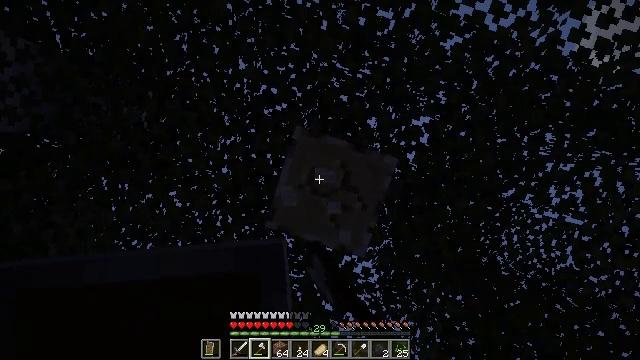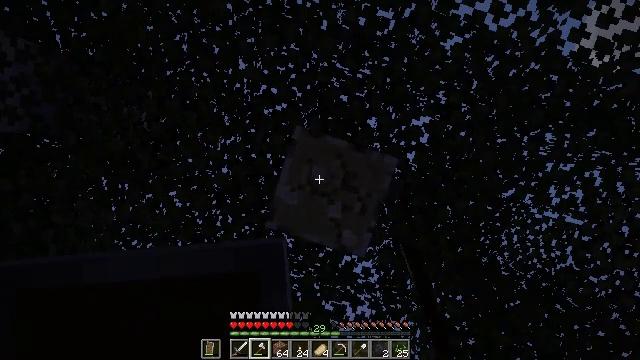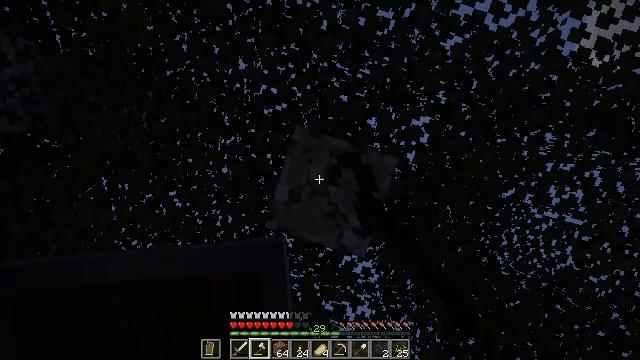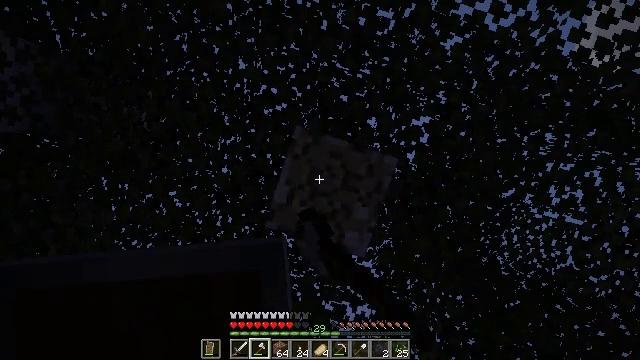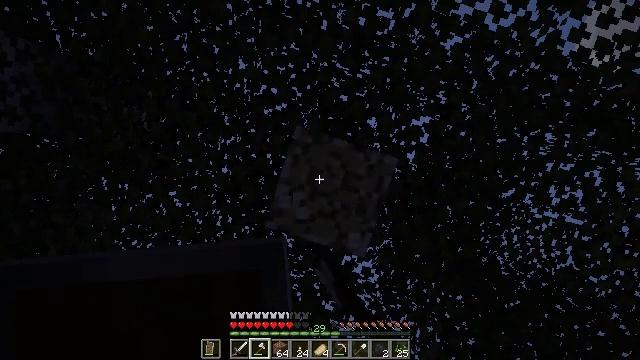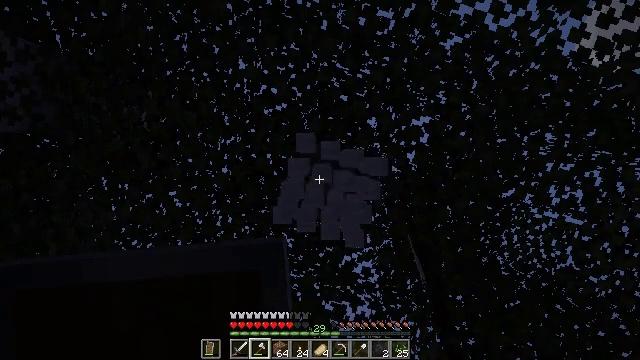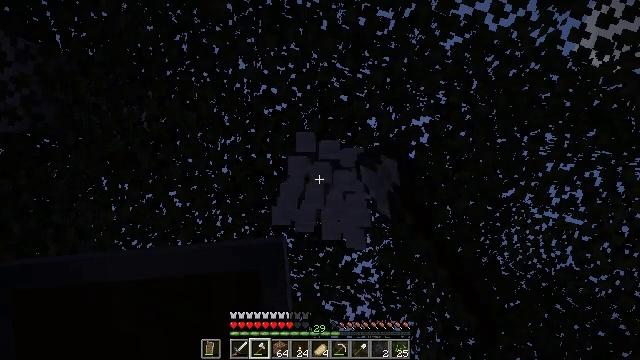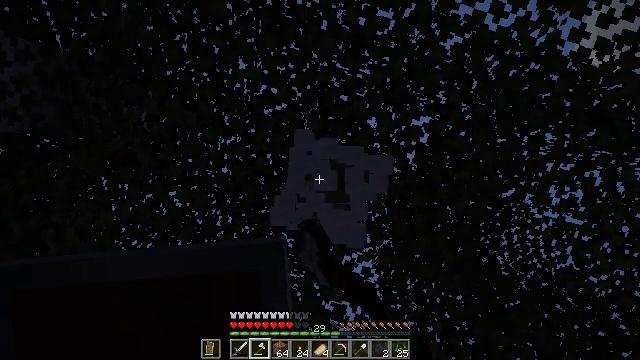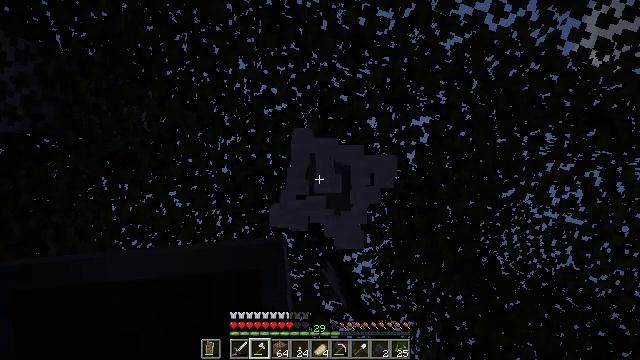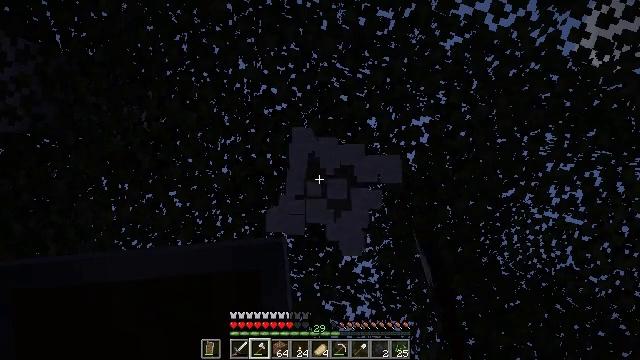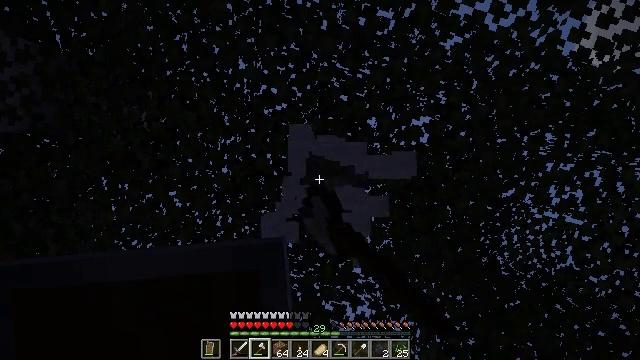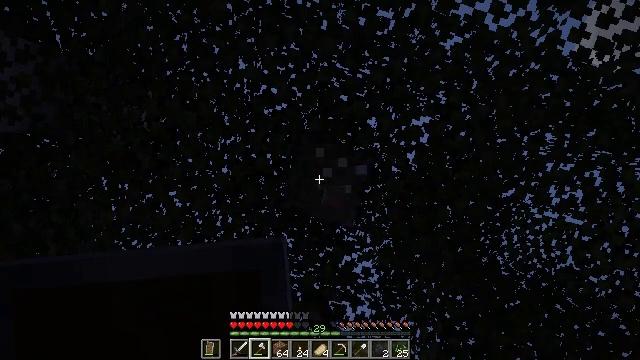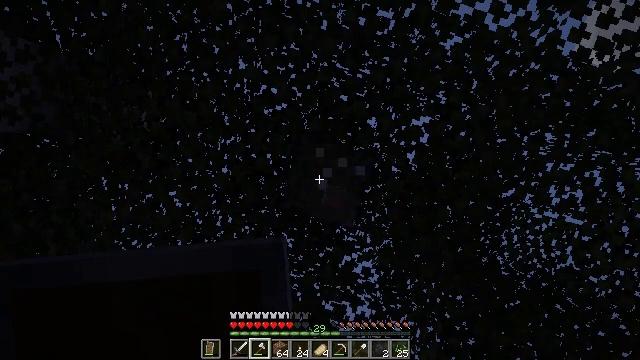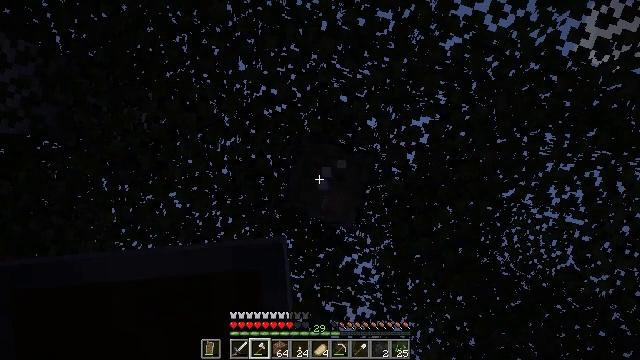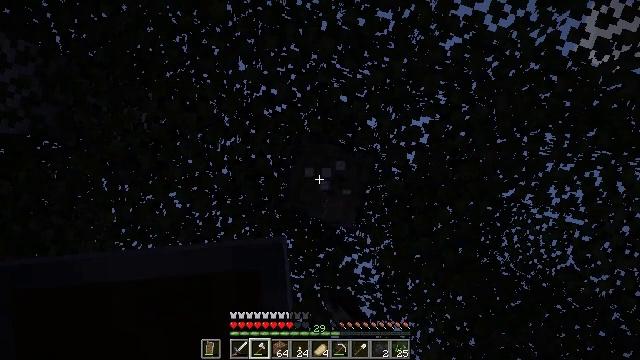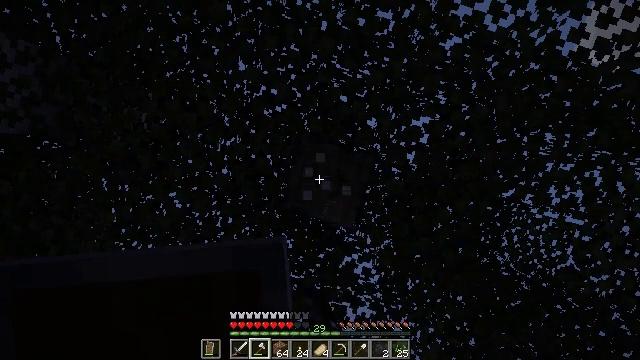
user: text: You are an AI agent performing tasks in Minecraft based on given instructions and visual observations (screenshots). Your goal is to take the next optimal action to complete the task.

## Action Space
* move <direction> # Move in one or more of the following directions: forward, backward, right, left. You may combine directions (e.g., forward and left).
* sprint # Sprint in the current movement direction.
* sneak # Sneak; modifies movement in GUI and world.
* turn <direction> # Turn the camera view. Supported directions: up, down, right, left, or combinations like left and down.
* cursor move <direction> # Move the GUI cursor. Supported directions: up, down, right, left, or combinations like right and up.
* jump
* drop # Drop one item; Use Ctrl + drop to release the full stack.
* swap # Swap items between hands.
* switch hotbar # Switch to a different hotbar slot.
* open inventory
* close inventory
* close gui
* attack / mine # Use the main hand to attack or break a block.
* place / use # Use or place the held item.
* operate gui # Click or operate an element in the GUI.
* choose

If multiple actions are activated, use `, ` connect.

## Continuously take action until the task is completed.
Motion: motion action
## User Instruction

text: Gather birch log for crafting.
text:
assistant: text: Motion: attack / mine
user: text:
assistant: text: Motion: attack / mine
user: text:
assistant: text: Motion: attack / mine
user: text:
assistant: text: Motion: attack / mine
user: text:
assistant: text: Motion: attack / mine
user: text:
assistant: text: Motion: attack / mine
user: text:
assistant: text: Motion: attack / mine
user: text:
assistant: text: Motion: attack / mine
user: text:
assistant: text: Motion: attack / mine
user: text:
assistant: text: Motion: attack / mine
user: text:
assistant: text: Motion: attack / mine
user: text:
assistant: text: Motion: attack / mine
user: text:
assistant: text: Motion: attack / mine
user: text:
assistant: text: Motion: attack / mine
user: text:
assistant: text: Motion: attack / mine
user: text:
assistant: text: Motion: attack / mine
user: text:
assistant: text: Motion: attack / mine
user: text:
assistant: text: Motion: attack / mine
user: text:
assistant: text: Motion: attack / mine
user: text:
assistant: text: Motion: attack / mine
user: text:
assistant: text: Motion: attack / mine
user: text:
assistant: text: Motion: attack / mine
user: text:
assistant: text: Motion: attack / mine
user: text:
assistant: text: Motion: attack / mine
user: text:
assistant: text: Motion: attack / mine
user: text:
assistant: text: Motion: attack / mine
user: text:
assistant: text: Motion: attack / mine
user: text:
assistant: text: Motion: attack / mine
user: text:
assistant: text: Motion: attack / mine
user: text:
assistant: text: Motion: attack / mine